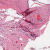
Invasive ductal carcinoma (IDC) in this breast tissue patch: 0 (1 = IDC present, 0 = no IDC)